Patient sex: M
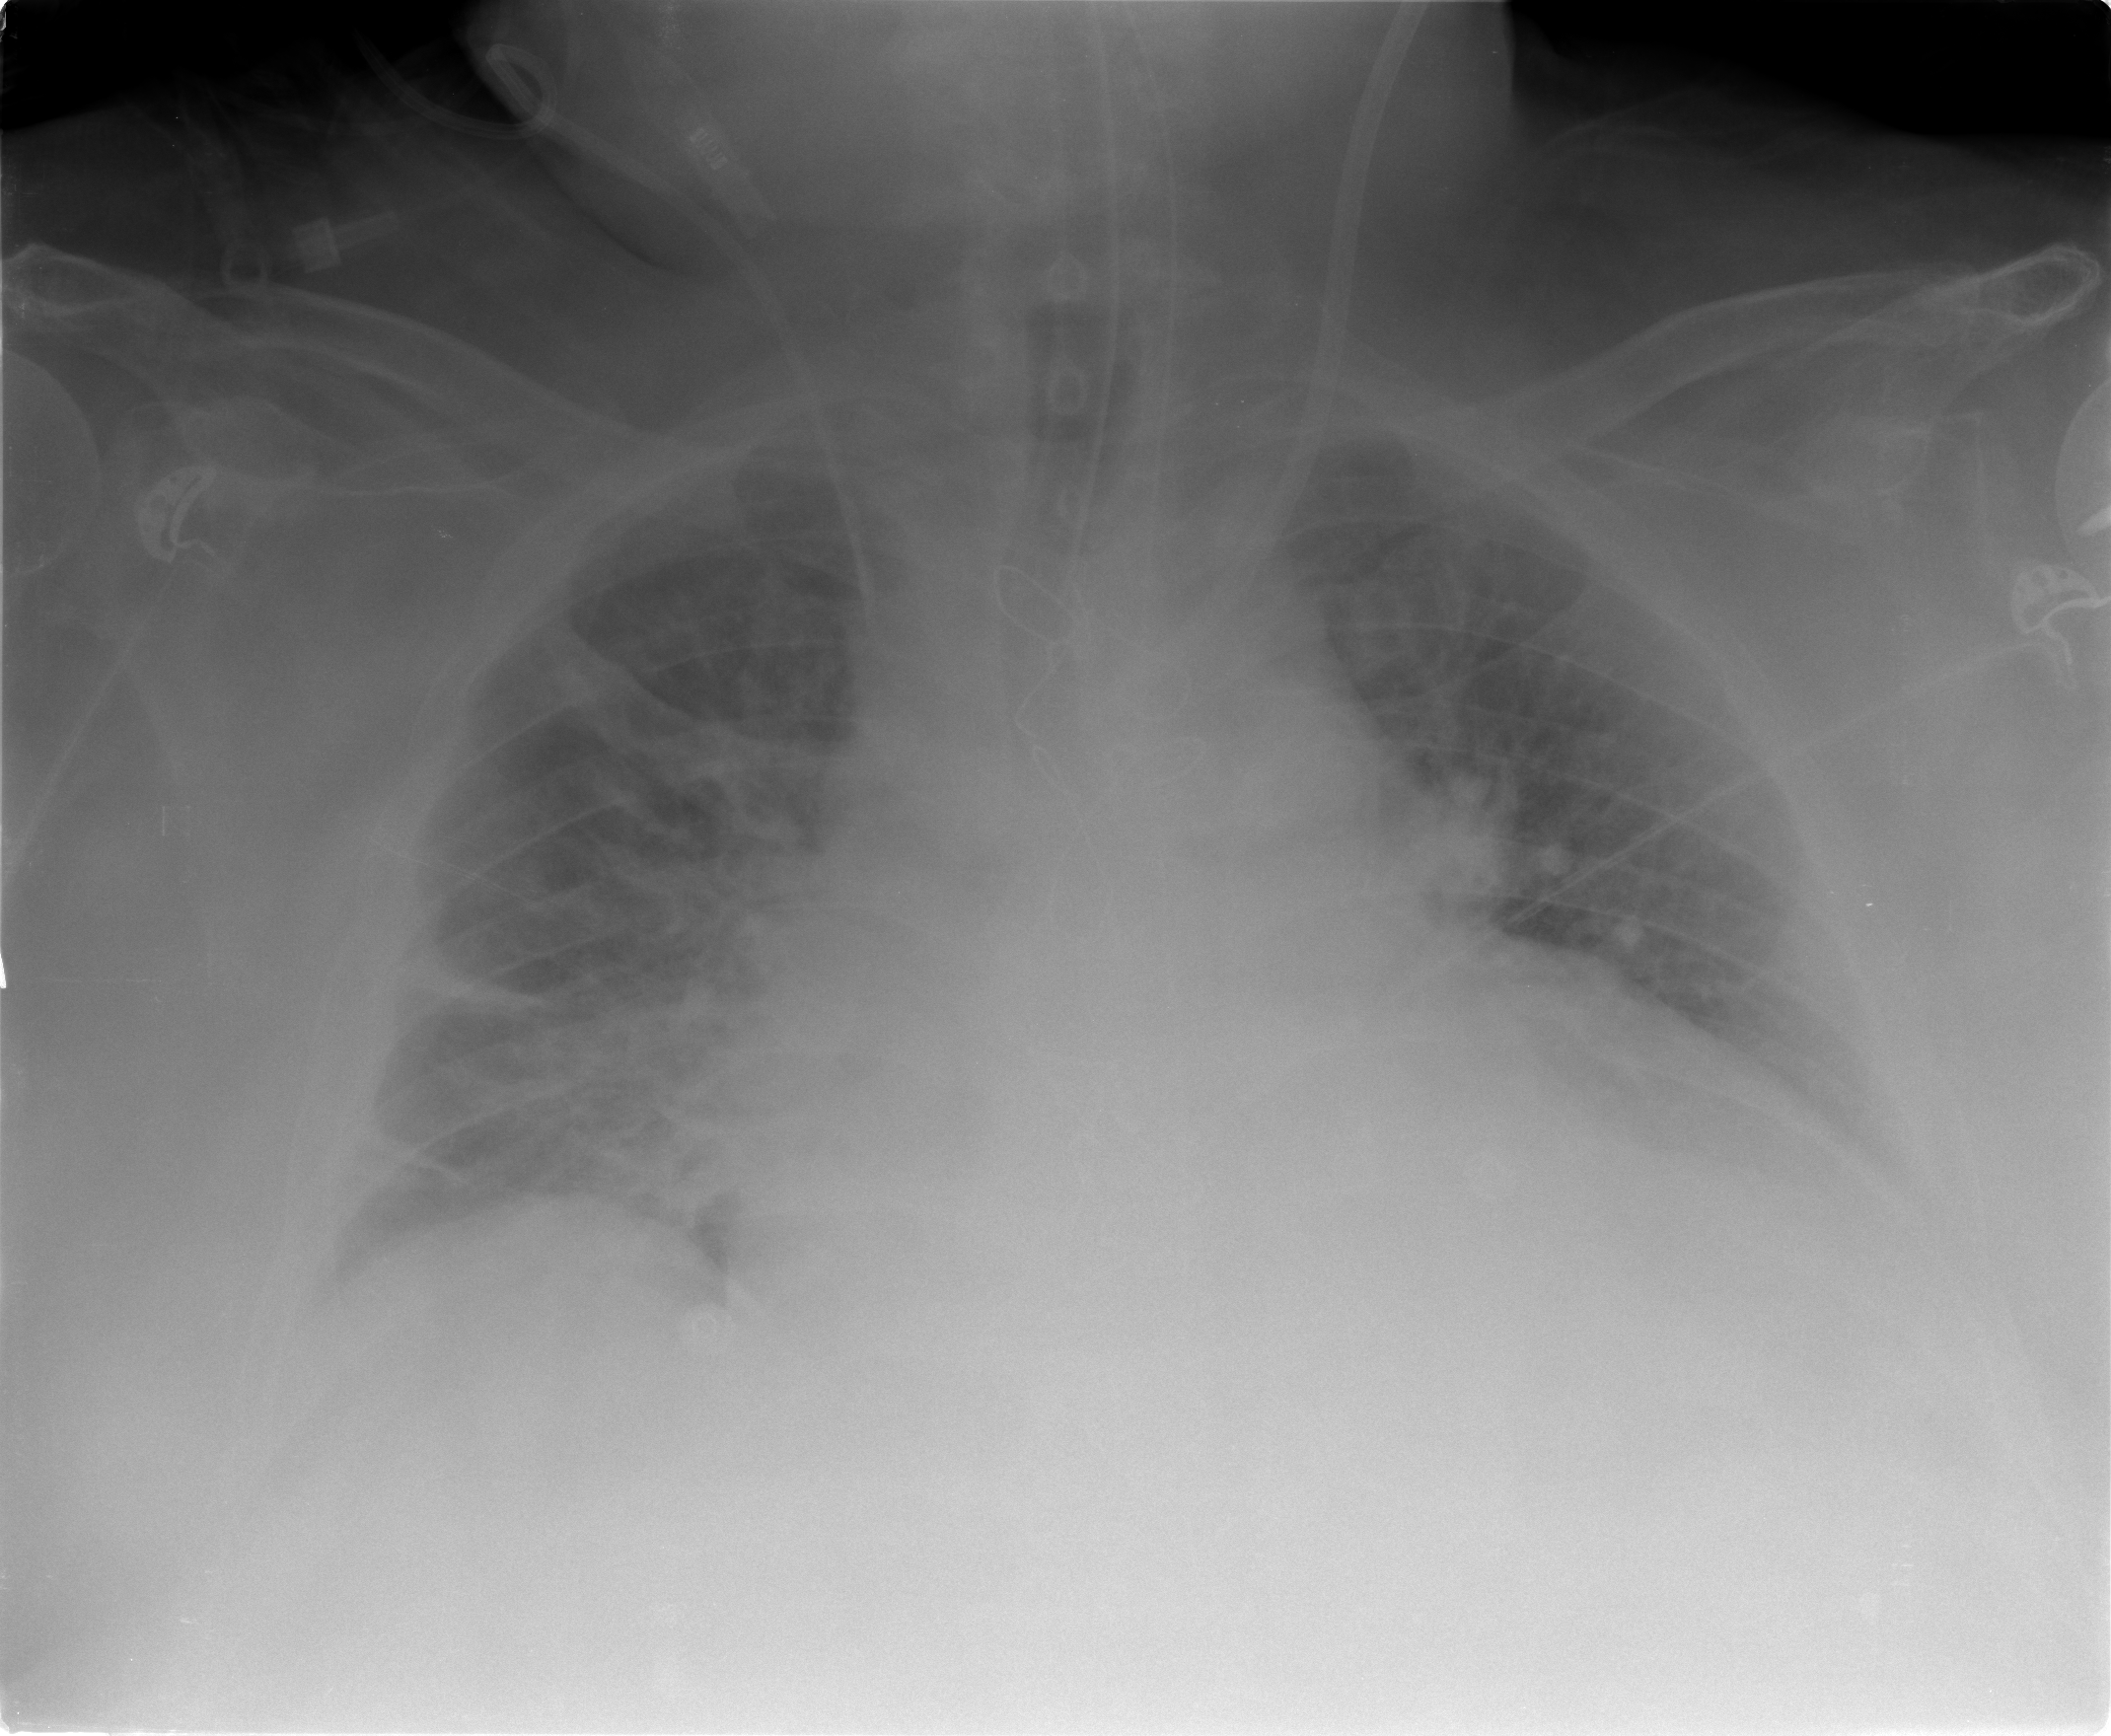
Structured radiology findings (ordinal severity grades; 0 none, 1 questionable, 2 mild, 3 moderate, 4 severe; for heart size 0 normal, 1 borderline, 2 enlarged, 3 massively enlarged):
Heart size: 2
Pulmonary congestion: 3
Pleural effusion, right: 0
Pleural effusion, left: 1
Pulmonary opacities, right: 2
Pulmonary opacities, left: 0
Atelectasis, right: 2
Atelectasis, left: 2